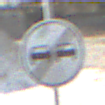
Verkehrszeichen: EndeUeberholverbot
Umgebung: Outdoor, Suburban
Tageszeit: Midday
Wetter: PartlyCloudy
Licht: Natural
Jahreszeit: NotSpecified
Kontrast: HighContrast